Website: walmart
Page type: store-pickup
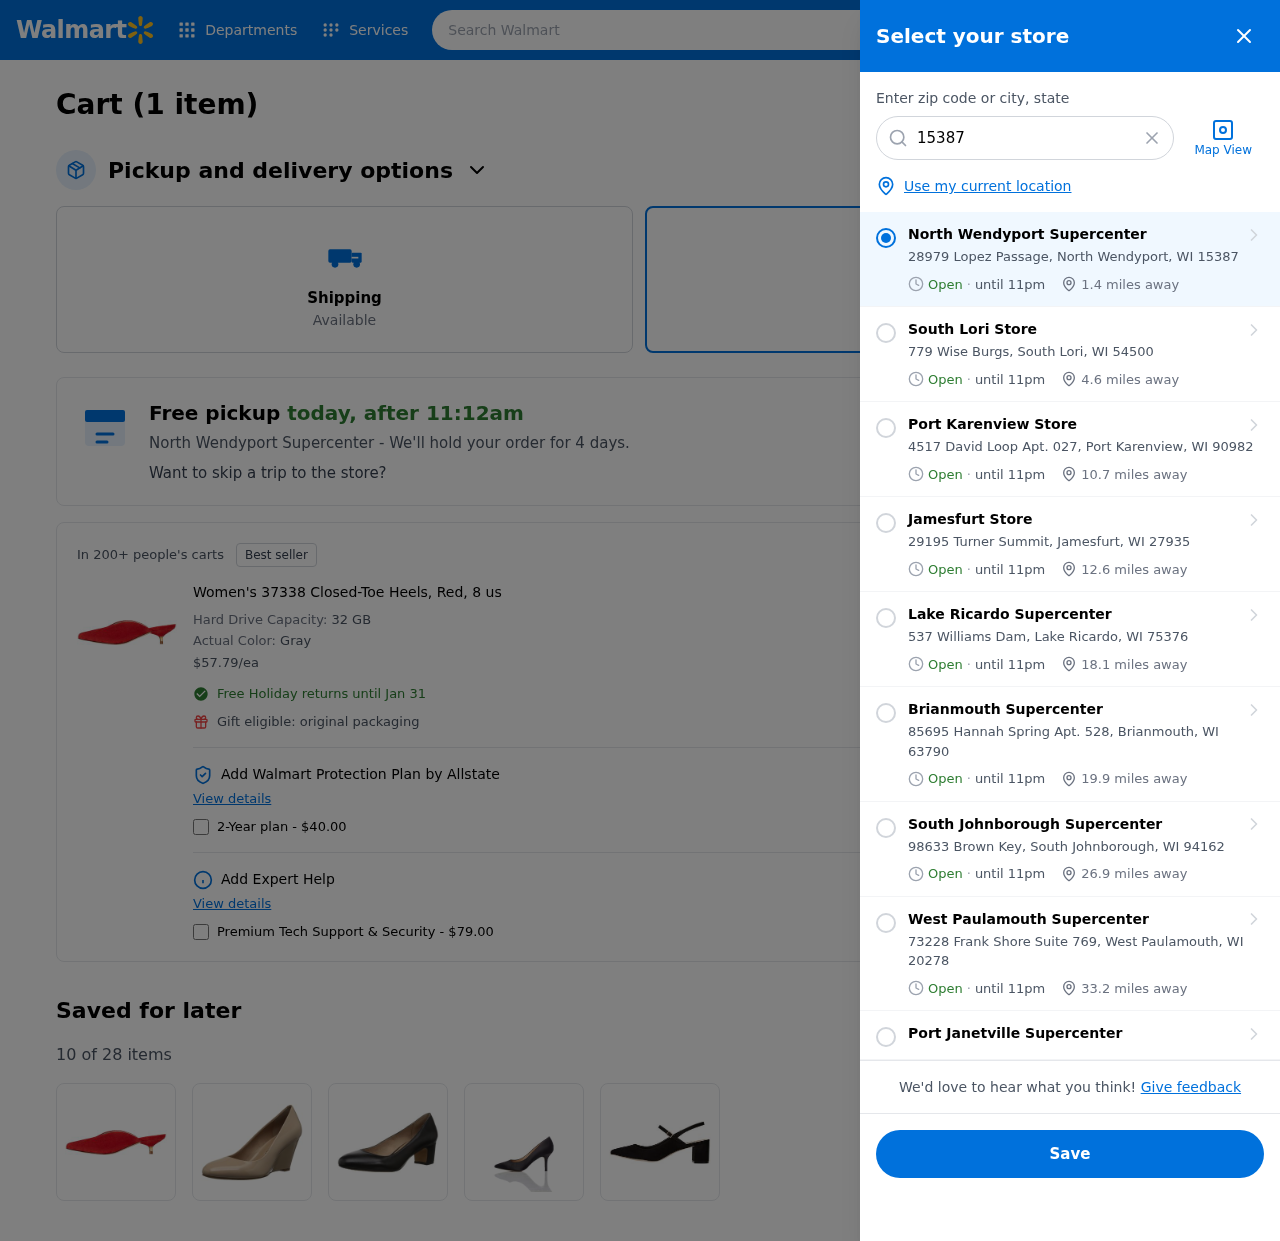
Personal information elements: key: PII_CITY
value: North Wendyport
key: PII_CITY
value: North Wendyport Supercenter
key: PII_CITY_STATE_ZIP
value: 28979 Lopez Passage, North Wendyport, WI 15387
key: PII_LOCATION1_CITY
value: South Lori Store
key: PII_LOCATION1_CITY_STATE_ZIP
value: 779 Wise Burgs, South Lori, WI 54500
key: PII_LOCATION2_CITY
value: Port Karenview Store
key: PII_LOCATION2_CITY_STATE_ZIP
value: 4517 David Loop Apt. 027, Port Karenview, WI 90982
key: PII_LOCATION3_CITY
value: Jamesfurt Store
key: PII_LOCATION3_CITY_STATE_ZIP
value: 29195 Turner Summit, Jamesfurt, WI 27935
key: PII_LOCATION4_CITY
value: Lake Ricardo Supercenter
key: PII_LOCATION4_CITY_STATE_ZIP
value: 537 Williams Dam, Lake Ricardo, WI 75376
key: PII_LOCATION5_CITY
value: Brianmouth Supercenter
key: PII_LOCATION5_CITY_STATE_ZIP
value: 85695 Hannah Spring Apt. 528, Brianmouth, WI 63790
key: PII_LOCATION6_CITY
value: South Johnborough Supercenter
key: PII_LOCATION6_CITY_STATE_ZIP
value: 98633 Brown Key, South Johnborough, WI 94162
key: PII_LOCATION7_CITY
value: West Paulamouth Supercenter
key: PII_LOCATION7_CITY_STATE_ZIP
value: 73228 Frank Shore Suite 769, West Paulamouth, WI 20278
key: PII_LOCATION8_CITY
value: Port Janetville Supercenter
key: PII_POSTCODE
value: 15387
Product elements: key: PRODUCT1_NAME
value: Women's 37338 Closed-Toe Heels, Red, 8 us
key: PRODUCT1_PRICE
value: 57.79
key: PRODUCT1_DESC
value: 32 GB
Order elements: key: ORDER_NUM_ITEMS
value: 1
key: ORDER_NUM_ITEMS
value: Cart (1 item)
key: ORDER_DELIVERY_DATE
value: today, after 11:12am
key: ORDER_ITEM1_QUANTITY
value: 1
Search elements: key: HEADER_SEARCH
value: Search Walmart
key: SEARCH_LOCATION
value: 15387